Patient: sex M, age 70
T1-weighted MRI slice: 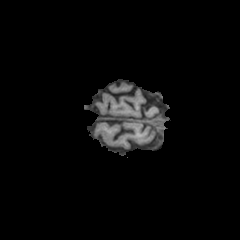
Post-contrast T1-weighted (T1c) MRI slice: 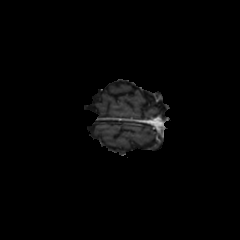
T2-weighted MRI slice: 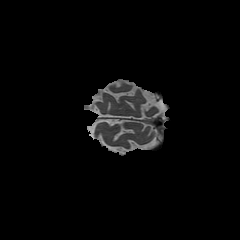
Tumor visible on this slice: no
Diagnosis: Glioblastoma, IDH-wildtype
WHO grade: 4